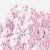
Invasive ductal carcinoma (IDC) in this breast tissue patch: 0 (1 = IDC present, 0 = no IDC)